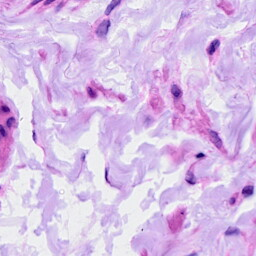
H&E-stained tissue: Ovarian